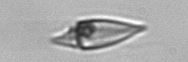
Label: Amphidinium